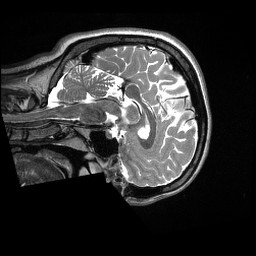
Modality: T2w
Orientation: sagittal
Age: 21
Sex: female